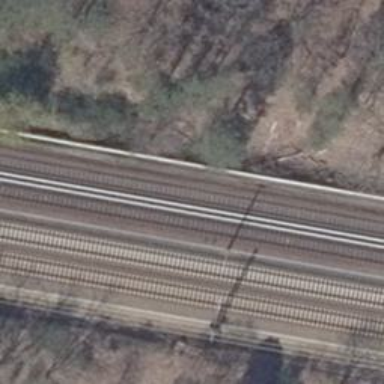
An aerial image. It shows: Light rail electrified railway.